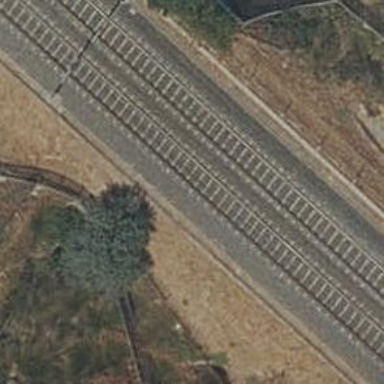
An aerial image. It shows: Contact line indicates electrification.